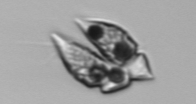
Label: Amphidinium